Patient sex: M
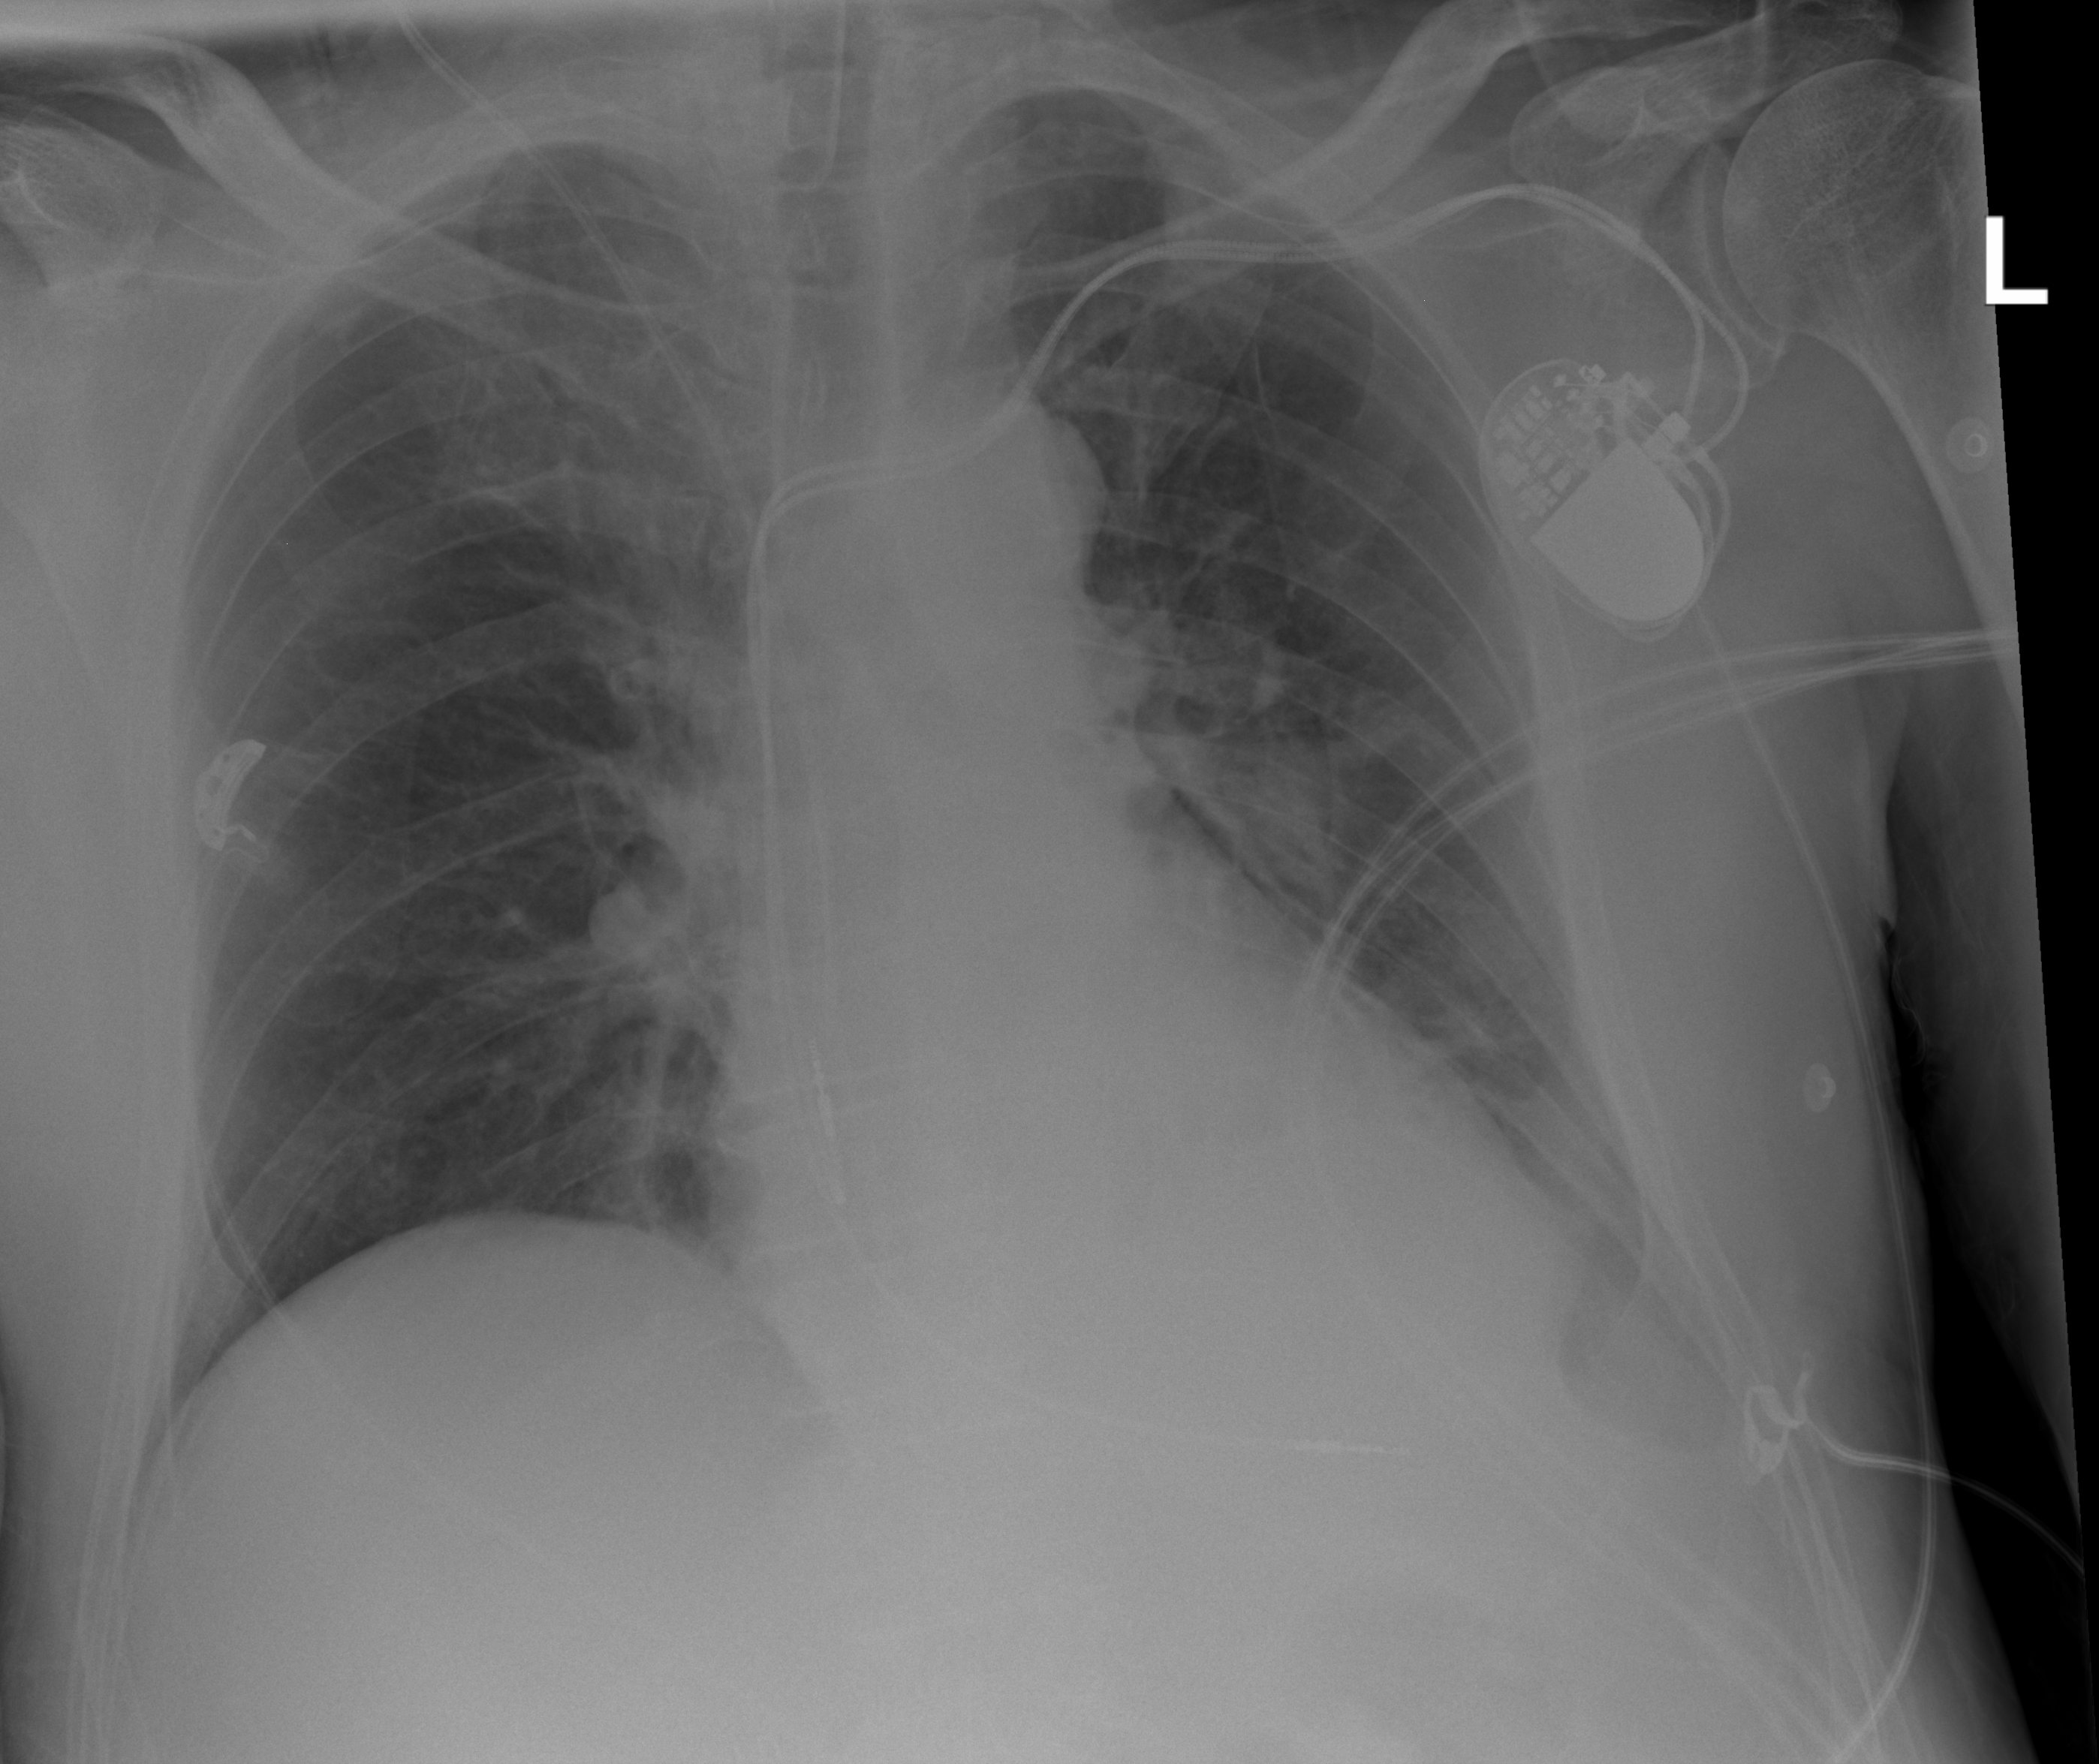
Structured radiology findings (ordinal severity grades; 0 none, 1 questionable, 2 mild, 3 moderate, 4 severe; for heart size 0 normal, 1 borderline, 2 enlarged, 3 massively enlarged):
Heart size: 0
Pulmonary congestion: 1
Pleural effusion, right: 0
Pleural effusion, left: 2
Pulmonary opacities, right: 0
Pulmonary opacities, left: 0
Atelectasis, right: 0
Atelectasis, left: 2